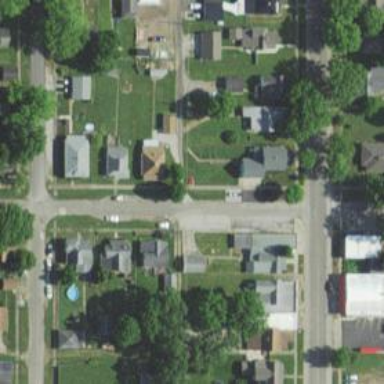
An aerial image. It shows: Alley classified as service road.